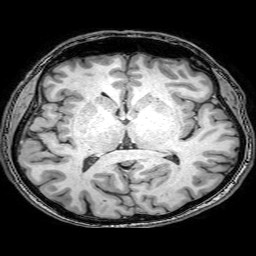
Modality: T1w
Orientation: coronal
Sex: male
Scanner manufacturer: philips
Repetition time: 0.008174 s
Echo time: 0.00374 s